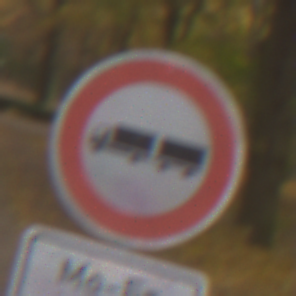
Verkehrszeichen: VerbotLastkraftwagenMitAnhaenger
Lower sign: ZeitangabenMitBeschraenkungAufWochentage2
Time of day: Midday
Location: Outdoor (Nature)
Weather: Overcast
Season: NotSpecified
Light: Natural